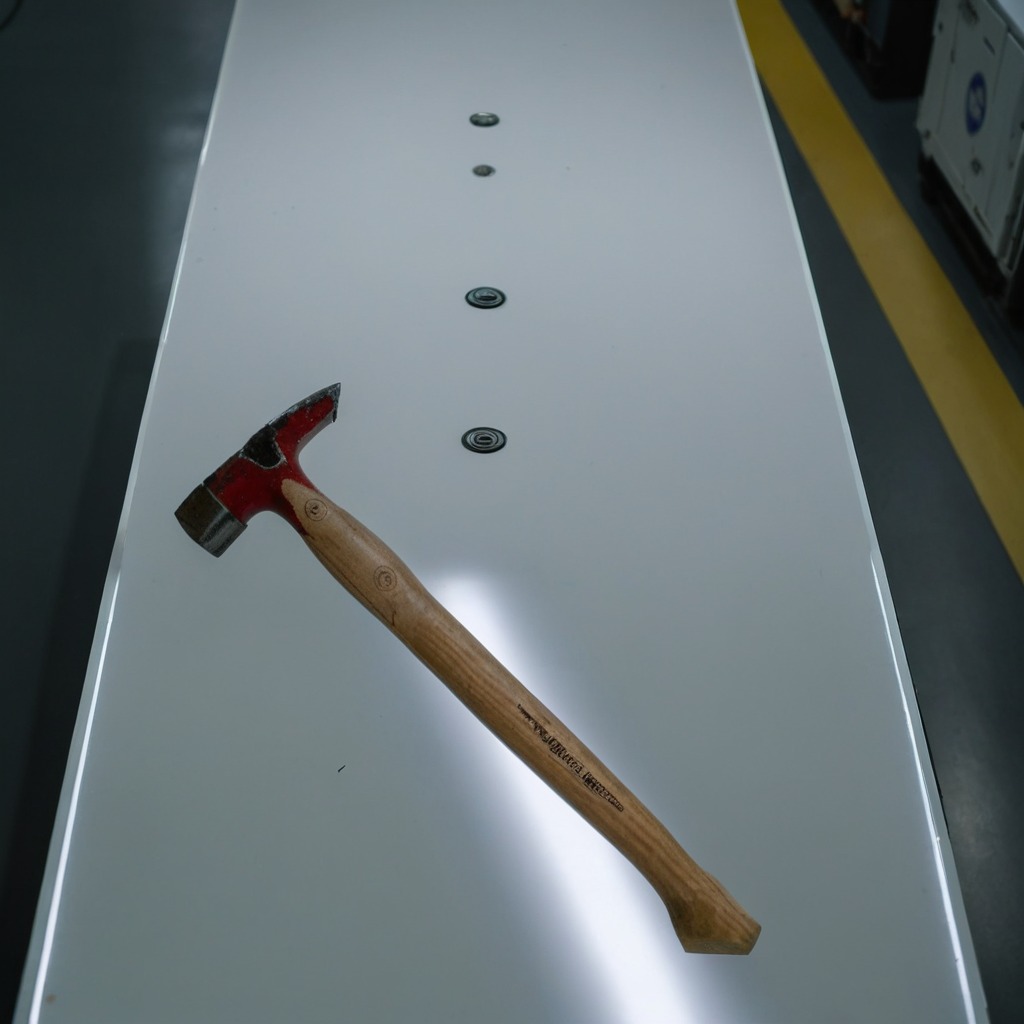
A hammer is lying on the table.